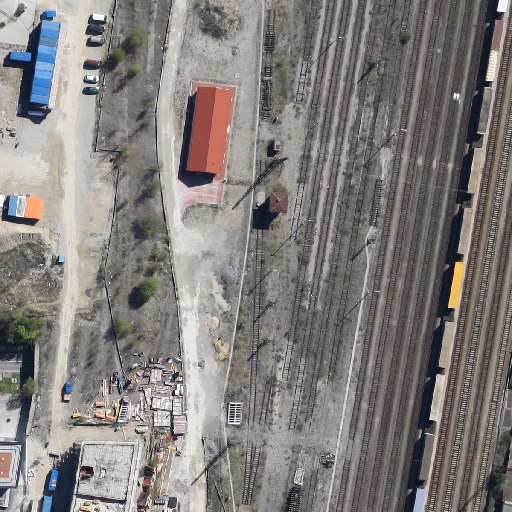
Referring expression: impervious surface